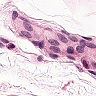
Metastatic tissue present: yes